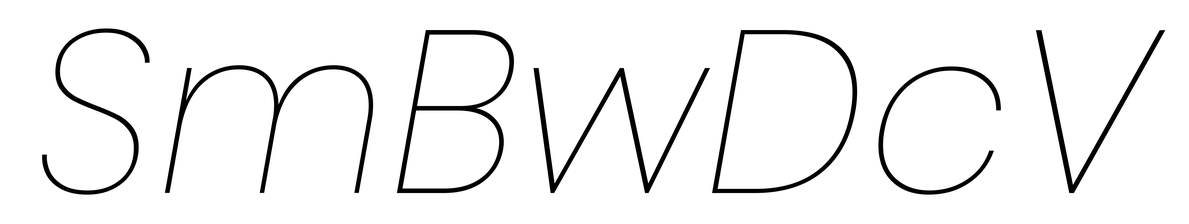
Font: Poppins-ThinItalic